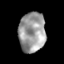
Tissue: skin
Cell type: Epithelial cells
Senescence score: 0.2257
Nuclear area (px): 1037
Mean DAPI intensity: 156.502